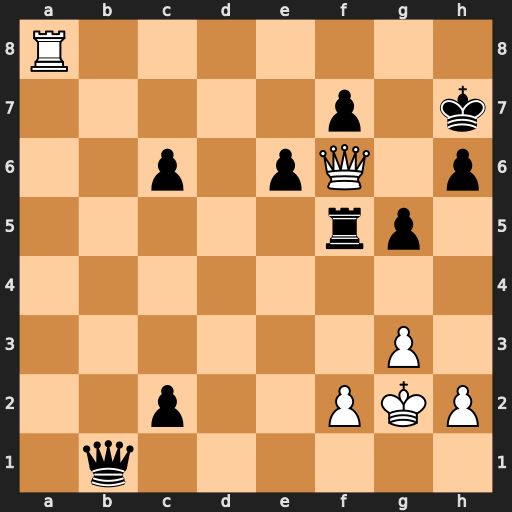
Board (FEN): R7/5p1k/2p1pQ1p/5rp1/8/6P1/2p2PKP/1q6
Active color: w
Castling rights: -
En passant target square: -
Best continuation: Rh8#